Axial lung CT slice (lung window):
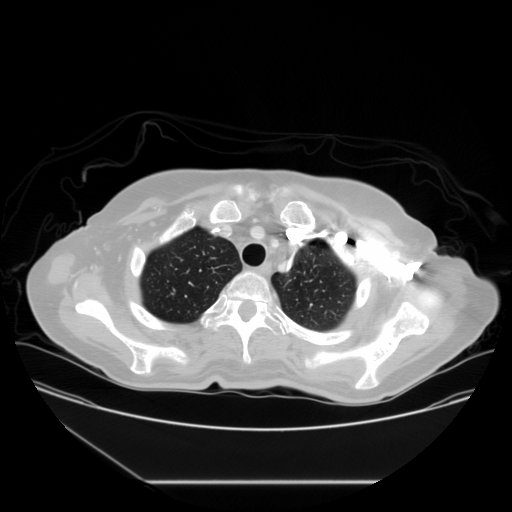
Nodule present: no